Question: I'm working on a Drupal 7 website. I need a custom node for a page, and I used Theme Developer module to find the candidate name for the node which I attached screenshot below. But it doesn't take action when I name as node__28.tpl.php
What am I missing?! Thanks a lot! appreciate helps!

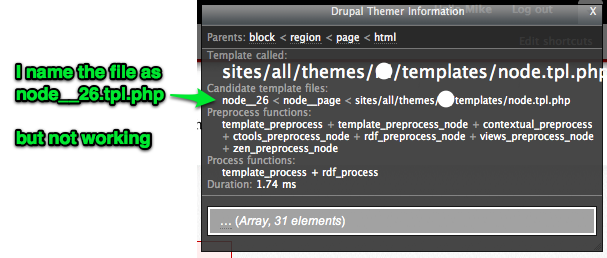
Answer: It should work with 'node--##.tpl.php'.
And don't forget to clear cache.